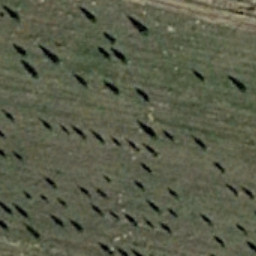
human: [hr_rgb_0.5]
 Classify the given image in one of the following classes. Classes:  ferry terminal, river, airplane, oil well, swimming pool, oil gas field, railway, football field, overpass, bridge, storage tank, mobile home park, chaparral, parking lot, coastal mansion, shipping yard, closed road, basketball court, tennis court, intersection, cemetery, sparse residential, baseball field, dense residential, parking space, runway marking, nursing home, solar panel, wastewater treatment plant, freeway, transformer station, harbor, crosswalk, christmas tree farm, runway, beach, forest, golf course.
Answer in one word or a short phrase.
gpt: christmas tree farm